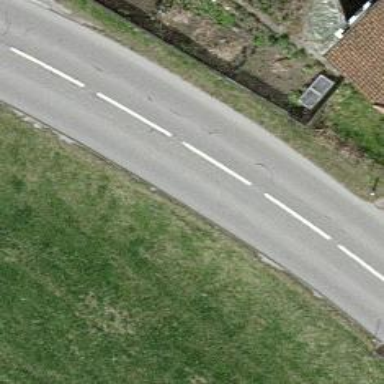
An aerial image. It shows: Tertiary road.